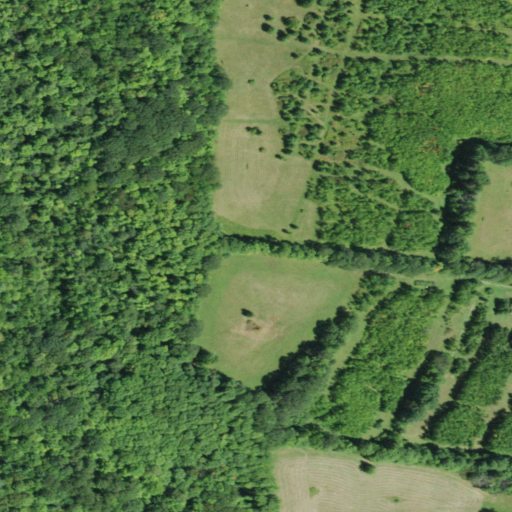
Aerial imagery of mountain in New York named Garver Hill containing deciduous forest, grassland, pasture, mixed forest, and woody wetlands